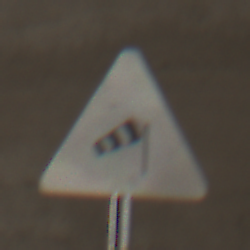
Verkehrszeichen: SeitenwindVonRechts
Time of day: Midday
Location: Roofed (Tunnel)
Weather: NotSpecified
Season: NotSpecified
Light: Natural